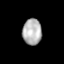
Tissue: lung
Cell type: Others
Senescence score: 0.224
Nuclear area (px): 487
Mean DAPI intensity: 179.072